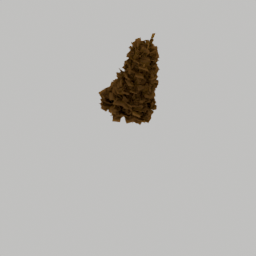
Label: nature